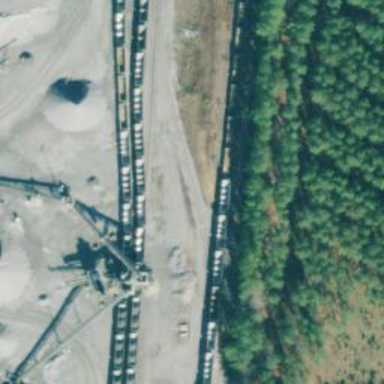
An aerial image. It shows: Railway spur service for aggregate transportation.